Interaction volume radius: 5 \u00c5
Interaction volume height: 20 \u00c5
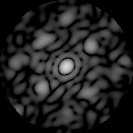
Disorder parameter: 0.5566